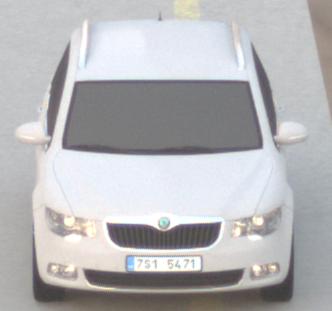
Make: Skoda
Model: Superb Combi 1.4 TSI
Detailed model: Superb (II) Combi
Model produced from: 2010/01
Model produced until: 2011/10
Doors: 5
Color: white
Road condition: dry road
Daytime: dawn
Contrast: low contrast